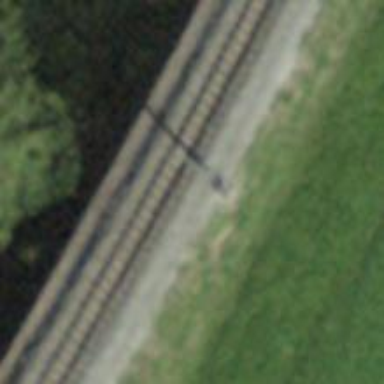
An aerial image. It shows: Power pole.